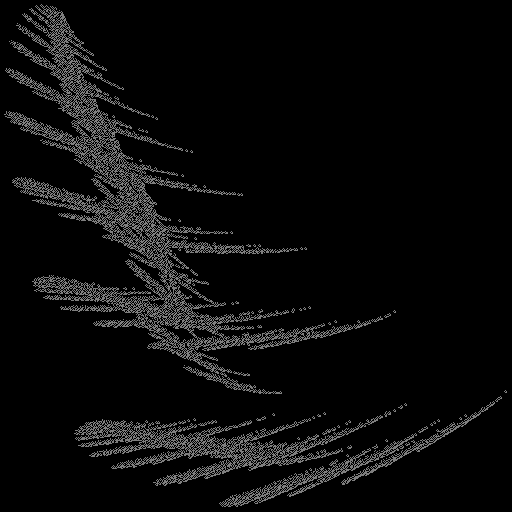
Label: snowdrift